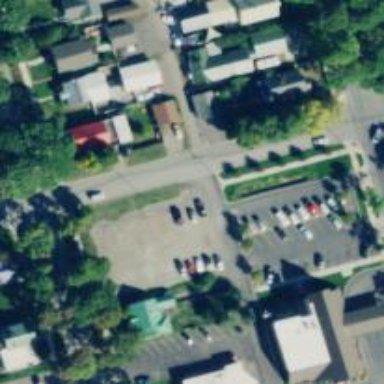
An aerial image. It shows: Alley classified as service road.